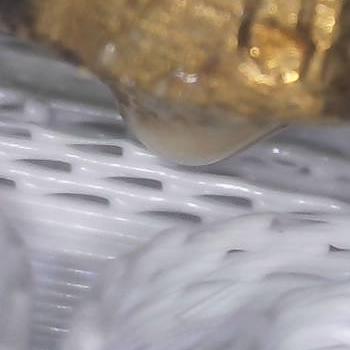
Flow rate: 33%